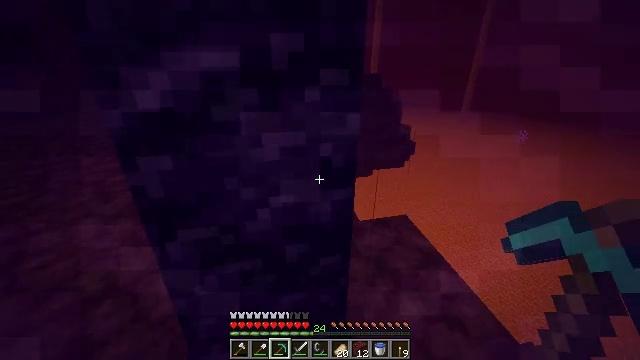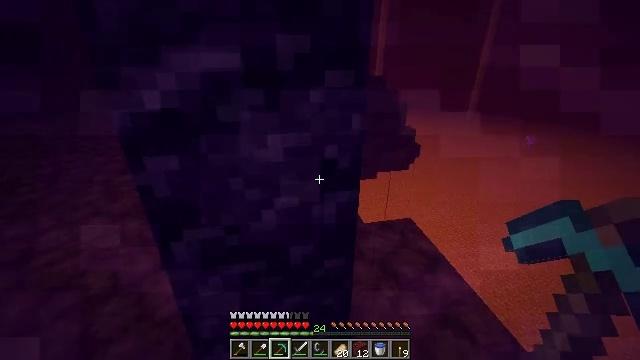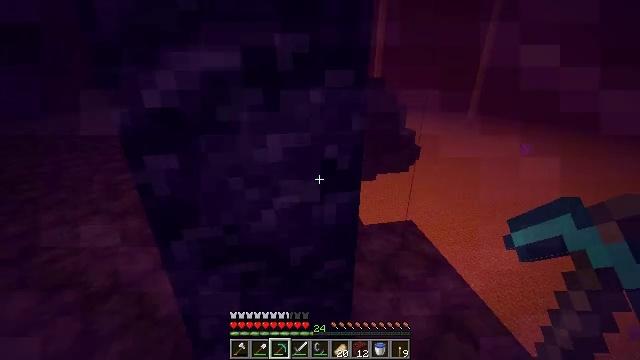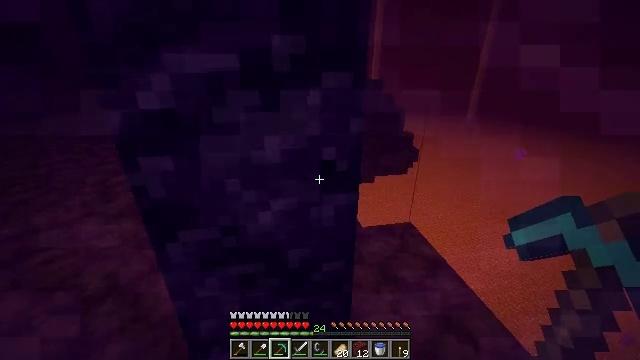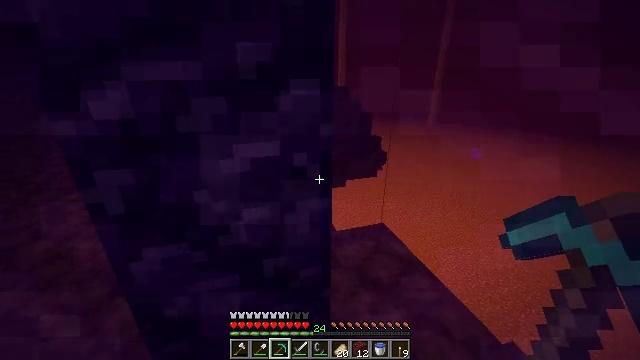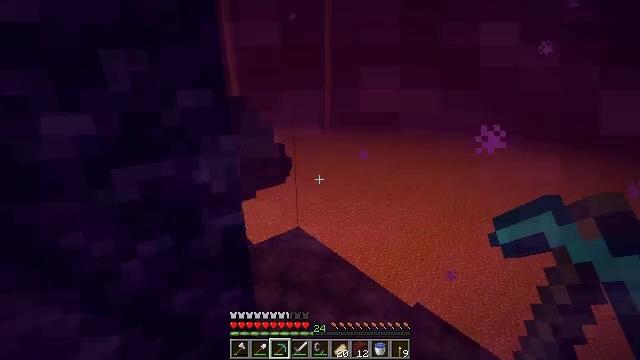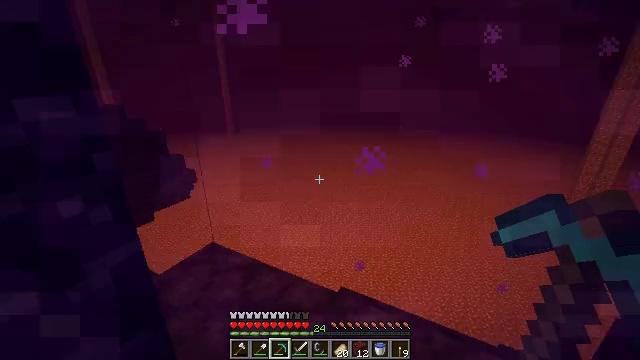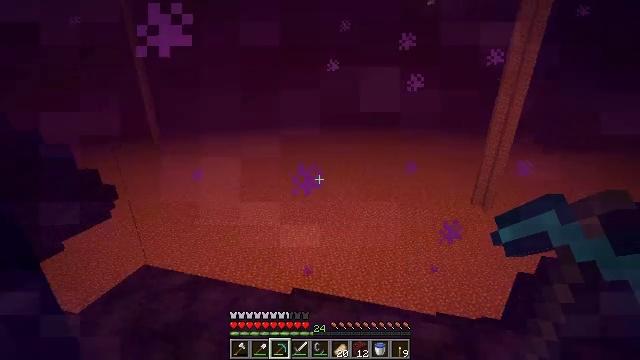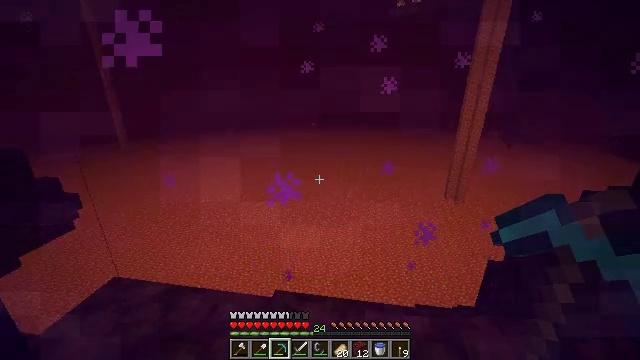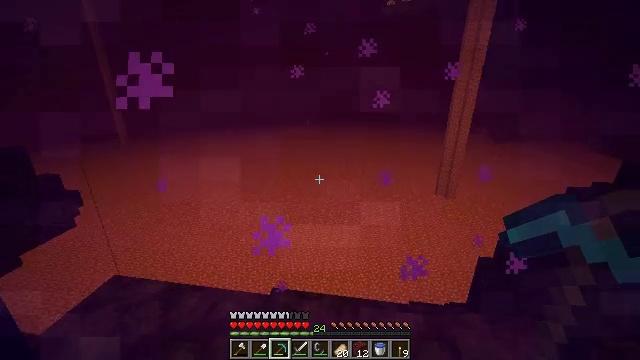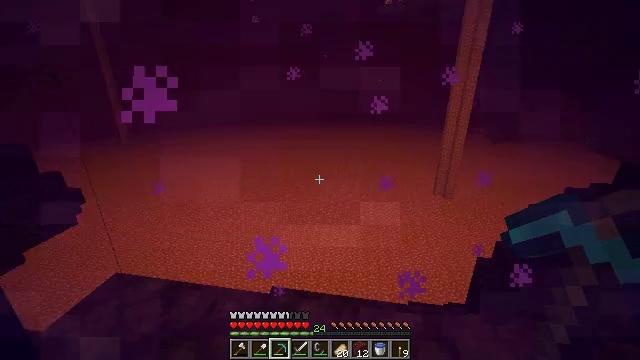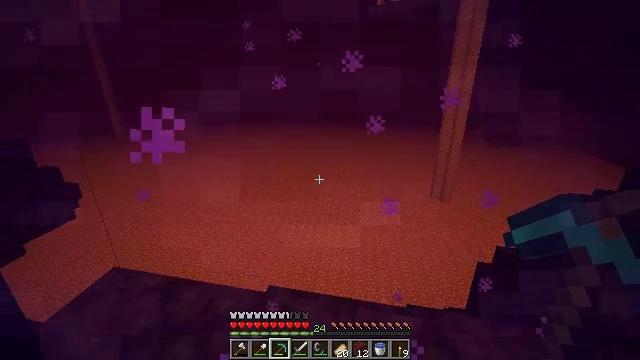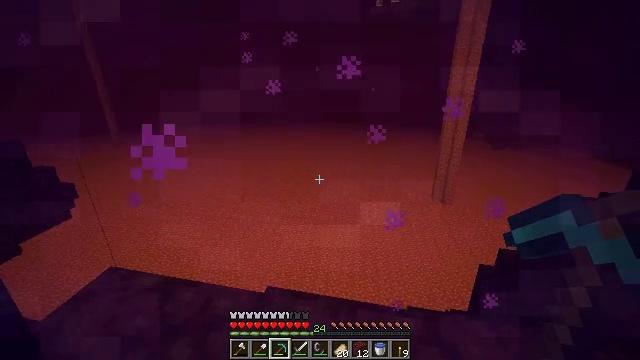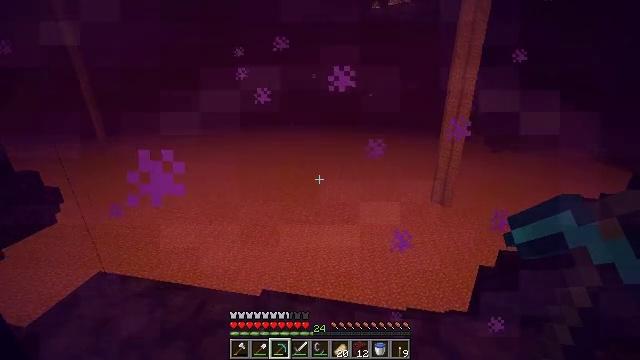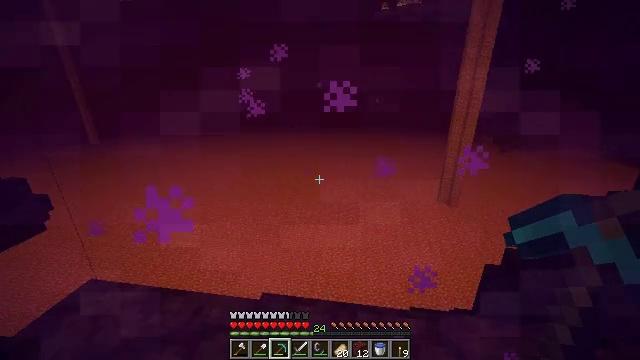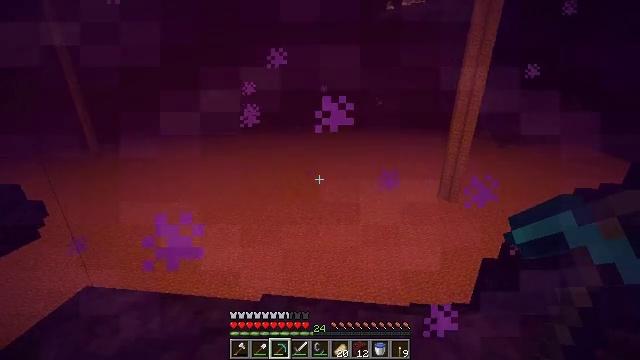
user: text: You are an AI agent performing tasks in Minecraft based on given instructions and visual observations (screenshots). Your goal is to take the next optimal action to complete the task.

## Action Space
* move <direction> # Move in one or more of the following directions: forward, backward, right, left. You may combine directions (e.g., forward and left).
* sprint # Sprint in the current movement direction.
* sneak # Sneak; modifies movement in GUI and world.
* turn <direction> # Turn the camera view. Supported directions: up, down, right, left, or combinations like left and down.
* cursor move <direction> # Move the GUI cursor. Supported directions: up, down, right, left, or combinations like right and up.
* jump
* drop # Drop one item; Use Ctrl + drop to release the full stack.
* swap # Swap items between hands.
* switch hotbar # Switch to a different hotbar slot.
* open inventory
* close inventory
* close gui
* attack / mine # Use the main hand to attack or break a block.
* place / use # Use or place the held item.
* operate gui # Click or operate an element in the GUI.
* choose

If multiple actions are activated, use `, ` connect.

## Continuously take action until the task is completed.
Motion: motion action
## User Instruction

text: Get stone stairs by crafting with stone.
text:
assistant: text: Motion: turn left
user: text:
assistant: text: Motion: no_op
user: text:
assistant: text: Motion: no_op
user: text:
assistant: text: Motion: turn right and up
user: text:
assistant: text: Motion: turn right and up
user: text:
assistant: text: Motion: turn right
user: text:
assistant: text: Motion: turn right
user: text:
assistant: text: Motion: turn right
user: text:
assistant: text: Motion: no_op
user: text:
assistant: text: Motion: no_op
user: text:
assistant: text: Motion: no_op
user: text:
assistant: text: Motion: no_op
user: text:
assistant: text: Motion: no_op
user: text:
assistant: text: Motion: no_op
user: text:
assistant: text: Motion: no_op
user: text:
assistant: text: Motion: no_op
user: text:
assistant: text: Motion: no_op
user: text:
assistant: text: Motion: no_op
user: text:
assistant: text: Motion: no_op
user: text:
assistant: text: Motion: no_op
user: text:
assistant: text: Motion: turn right
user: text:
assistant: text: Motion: turn right
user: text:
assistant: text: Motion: no_op
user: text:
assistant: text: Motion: no_op
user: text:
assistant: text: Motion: no_op
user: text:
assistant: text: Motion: no_op
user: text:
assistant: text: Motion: no_op
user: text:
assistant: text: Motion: turn right
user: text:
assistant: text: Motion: turn right
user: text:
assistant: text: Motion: no_op